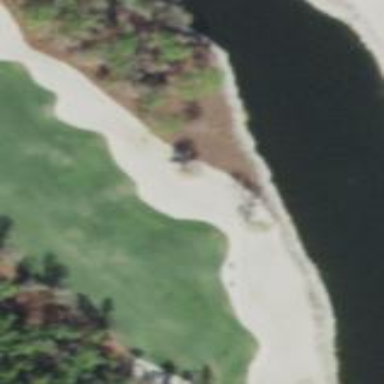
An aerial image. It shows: Sandy area is golf bunker.